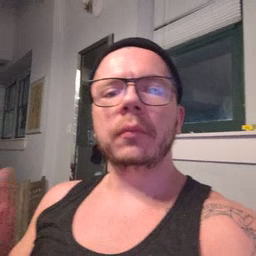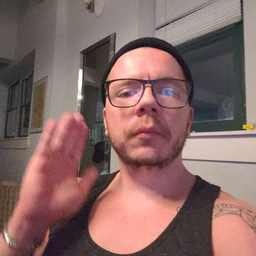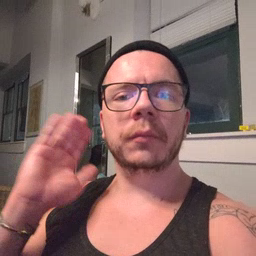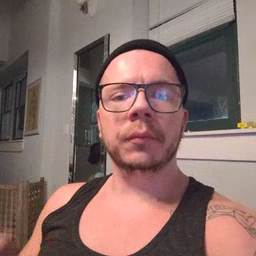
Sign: before